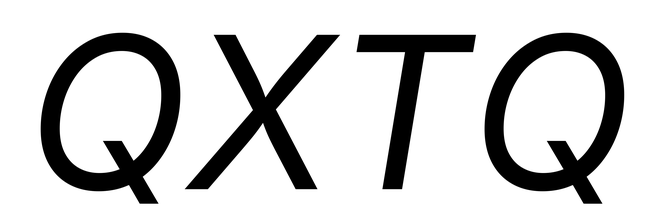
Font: Inter-Italic_Italic